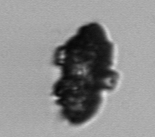
Label: Delphineis